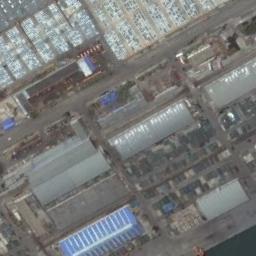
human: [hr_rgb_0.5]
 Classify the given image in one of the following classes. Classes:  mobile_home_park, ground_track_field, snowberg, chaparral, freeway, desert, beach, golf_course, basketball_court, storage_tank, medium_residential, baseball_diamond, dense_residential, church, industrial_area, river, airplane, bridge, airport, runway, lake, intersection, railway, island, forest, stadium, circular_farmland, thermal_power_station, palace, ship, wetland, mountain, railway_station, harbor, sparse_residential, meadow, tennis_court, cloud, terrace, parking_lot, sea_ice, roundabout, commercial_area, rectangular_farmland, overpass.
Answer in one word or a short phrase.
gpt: industrial_area